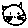
Label: cat